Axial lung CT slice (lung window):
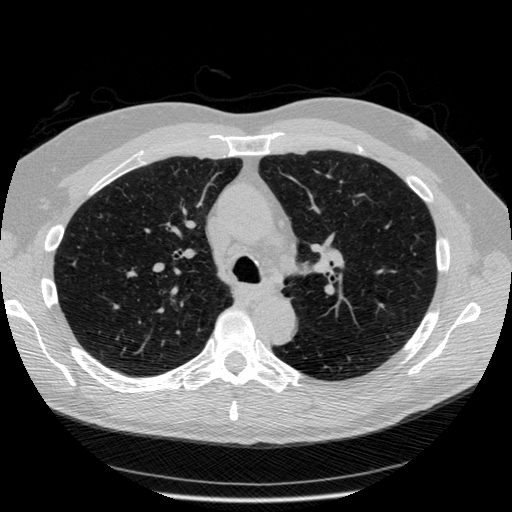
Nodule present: no